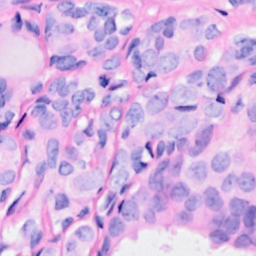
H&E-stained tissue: Breast